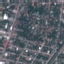
Label: Residential